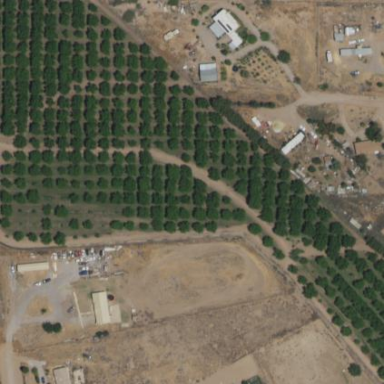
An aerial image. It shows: Orchard.